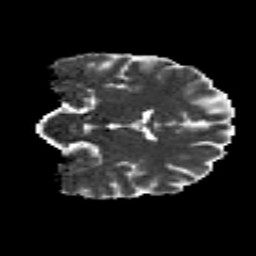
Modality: MD
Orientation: coronal
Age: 18
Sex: male
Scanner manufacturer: siemens
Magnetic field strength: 3 T
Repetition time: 8.8 s
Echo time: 0.085 s